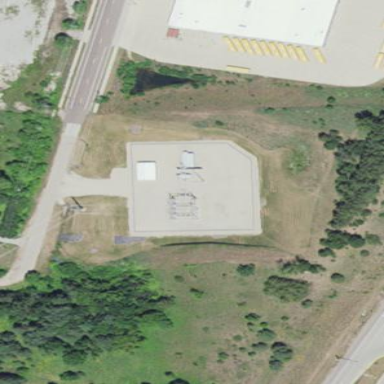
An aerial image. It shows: Power substation.